Question: Alright, I asked my question last time in a untimely manner, what I should have asked is how do I the question asked in the middle of the screen?
I included this screenshot last time, I want the question in the MIDDLE of the screen :D. Sorry.

Thanks! Any help is much appreciated!
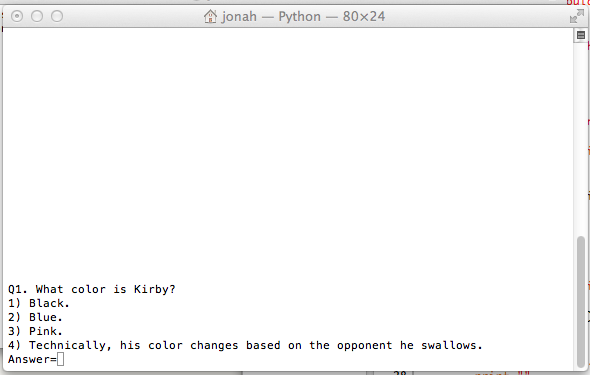
Answer: Using screen width detection from <URL>
'''
def center_print(s):
import os,sys
command = "mode con ^ | findstr Columns" if sys.platform == 'win32' else "stty size"
ignore, columns = os.popen(command).read().split()
print " "*((int(columns)-len(s))/2)+s
center_print("aaaaaaaaaaaaaaaa")
'''